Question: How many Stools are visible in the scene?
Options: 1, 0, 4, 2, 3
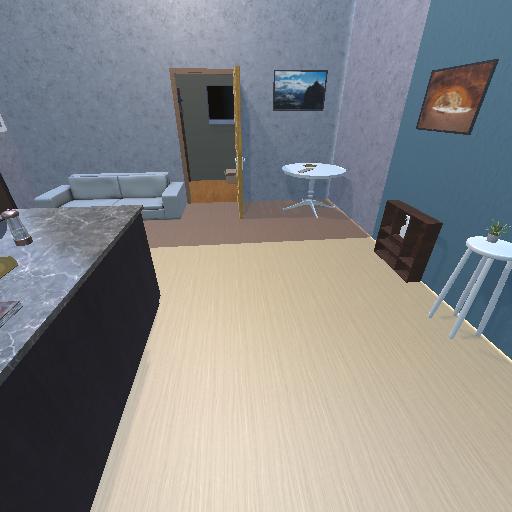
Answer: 1